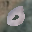
Label: 0